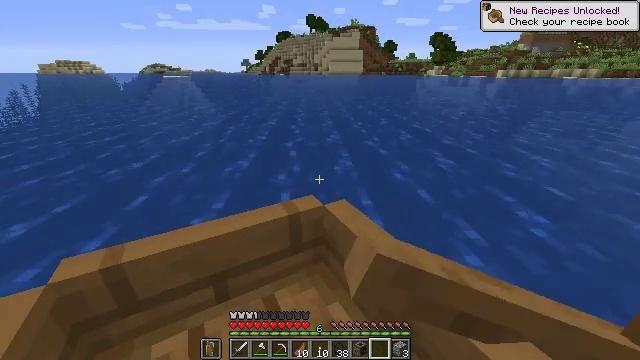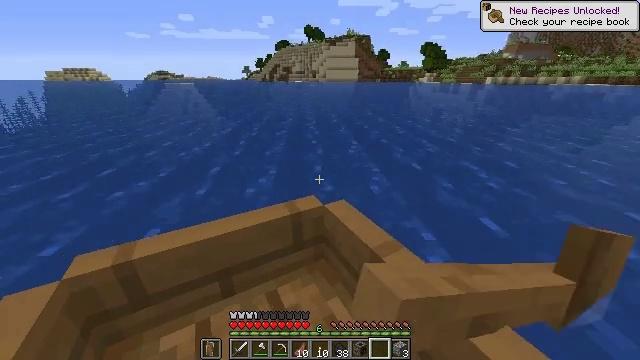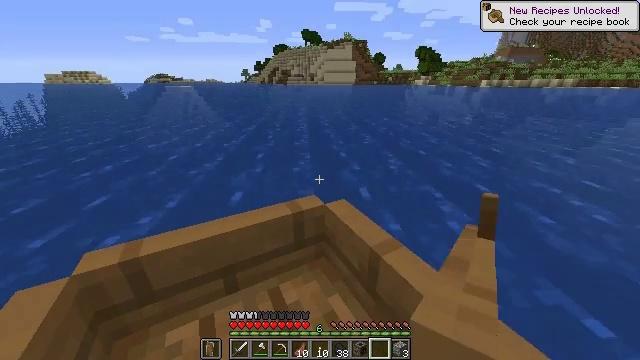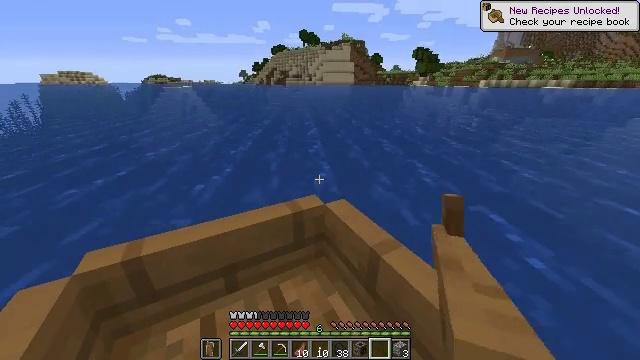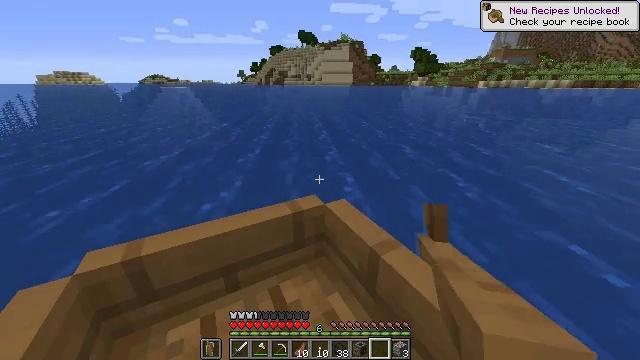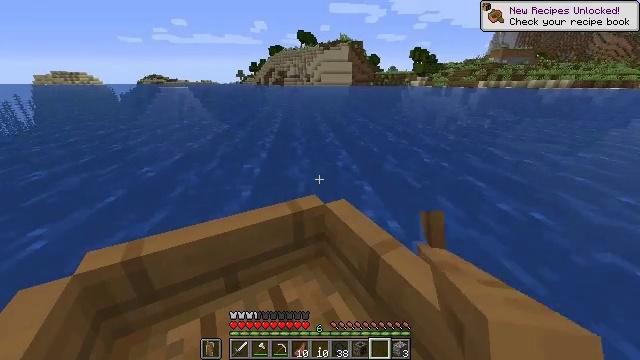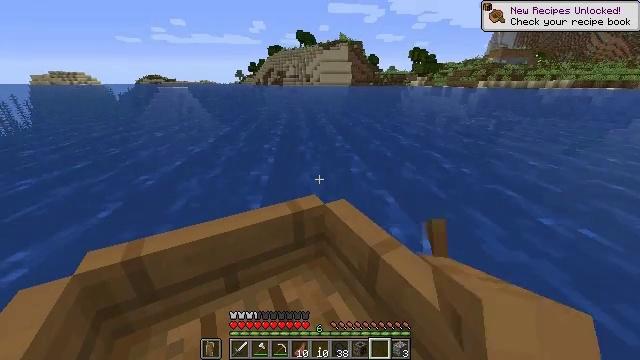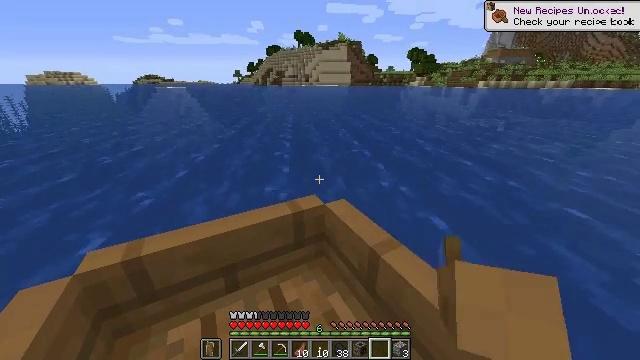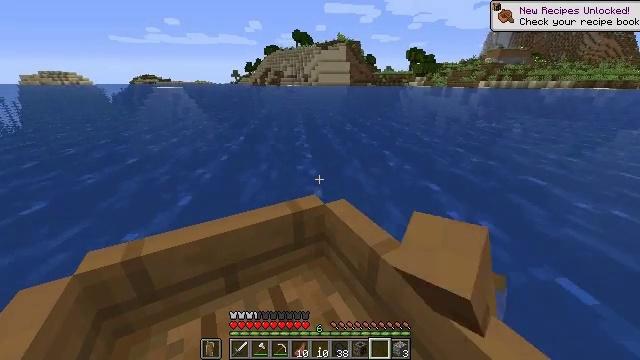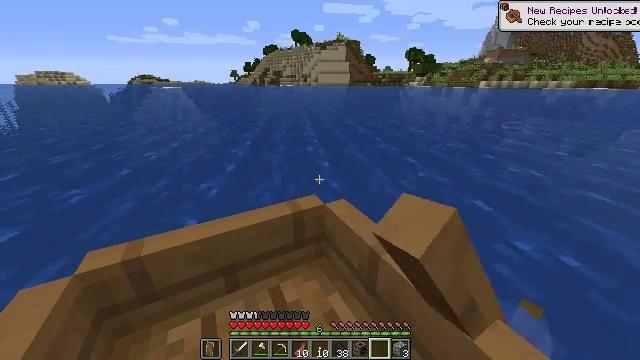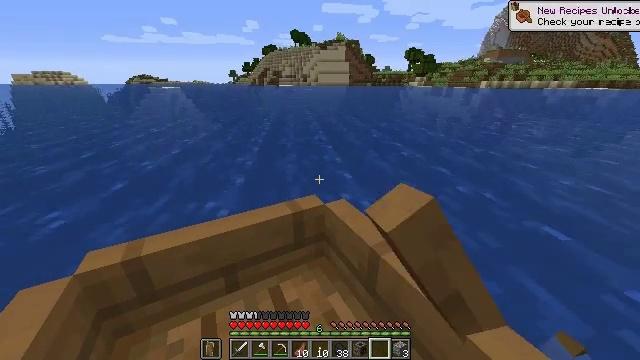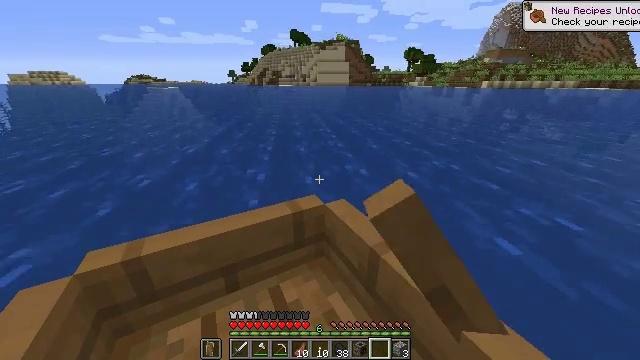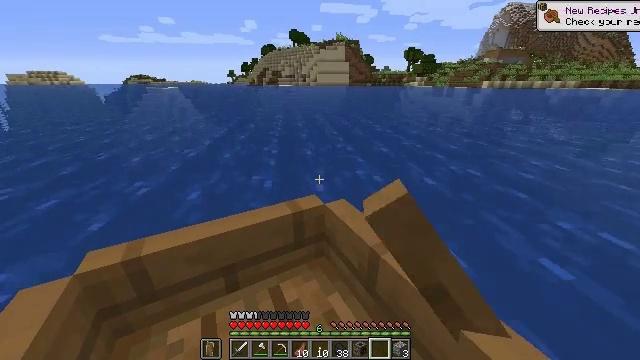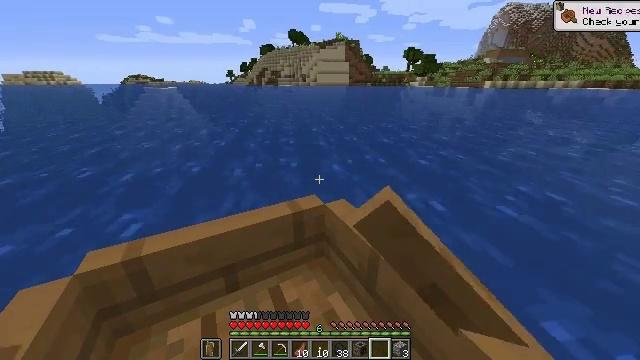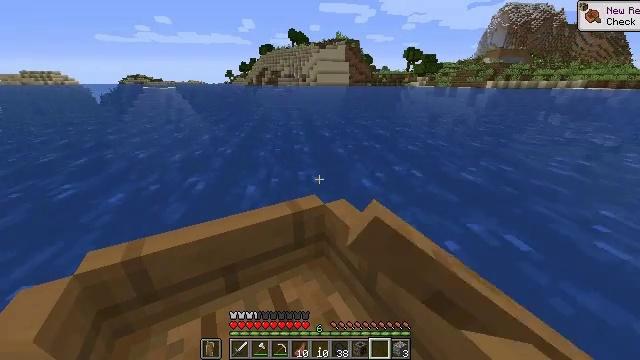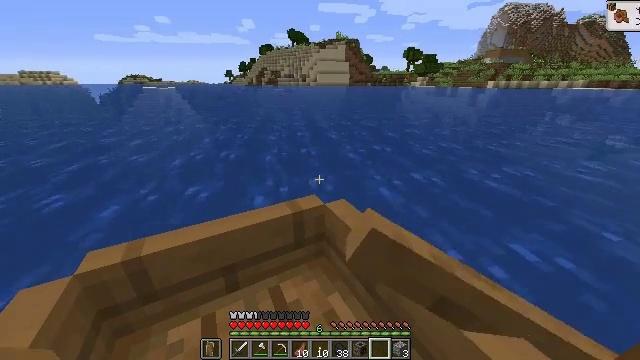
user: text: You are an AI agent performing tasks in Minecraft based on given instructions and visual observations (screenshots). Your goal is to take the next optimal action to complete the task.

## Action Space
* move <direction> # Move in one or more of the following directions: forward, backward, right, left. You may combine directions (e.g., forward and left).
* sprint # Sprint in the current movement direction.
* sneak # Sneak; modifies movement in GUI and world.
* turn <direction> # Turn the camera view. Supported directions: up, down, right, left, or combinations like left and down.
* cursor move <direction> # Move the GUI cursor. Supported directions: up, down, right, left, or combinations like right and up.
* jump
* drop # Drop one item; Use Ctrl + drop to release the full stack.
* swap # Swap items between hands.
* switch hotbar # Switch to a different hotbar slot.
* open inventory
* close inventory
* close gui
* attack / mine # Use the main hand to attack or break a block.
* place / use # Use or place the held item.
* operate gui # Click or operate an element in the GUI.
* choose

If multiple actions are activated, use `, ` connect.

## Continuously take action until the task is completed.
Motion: motion action
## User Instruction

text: Gather sugar cane for crafting.
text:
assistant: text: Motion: move forward, sprint
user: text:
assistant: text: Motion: move forward
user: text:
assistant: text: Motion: move forward
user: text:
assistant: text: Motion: move forward
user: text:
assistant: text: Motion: move forward
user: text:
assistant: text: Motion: move forward
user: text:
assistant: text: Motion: move forward
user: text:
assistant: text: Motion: move forward
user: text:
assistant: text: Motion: move forward
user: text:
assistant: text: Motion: move forward
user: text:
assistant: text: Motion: move forward
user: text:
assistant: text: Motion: move forward
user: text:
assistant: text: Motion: move forward
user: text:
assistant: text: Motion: move forward
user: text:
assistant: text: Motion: move forward
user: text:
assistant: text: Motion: move forward
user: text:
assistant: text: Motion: move forward
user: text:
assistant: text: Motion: move forward
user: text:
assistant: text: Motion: move forward
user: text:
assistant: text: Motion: move forward
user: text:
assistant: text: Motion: move forward
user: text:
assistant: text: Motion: move forward
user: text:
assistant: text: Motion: move forward
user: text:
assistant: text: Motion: move forward
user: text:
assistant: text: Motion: move forward
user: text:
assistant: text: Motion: move forward
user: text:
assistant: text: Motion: move forward
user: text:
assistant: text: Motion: move forward, turn left
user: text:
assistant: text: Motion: move forward, turn left
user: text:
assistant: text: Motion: move forward, turn left